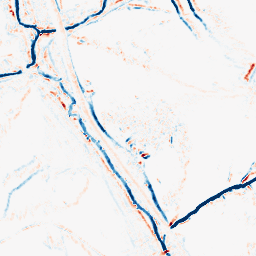
Category: morphological
Decomposition family: morphological_diamond
Decomposition parameters: operation: average
radius: 3
Upsampling method: linear_exact
Upsampling parameters: scale: 2
Upsampling scale: 2